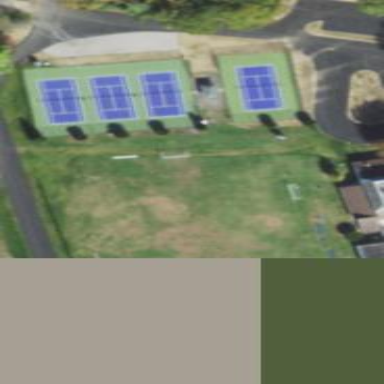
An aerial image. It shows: Sports centre with multiple sport facilities on leisure land.